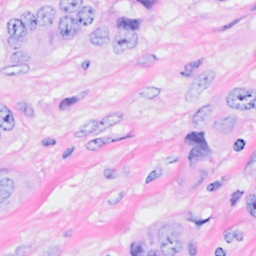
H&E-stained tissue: Breast